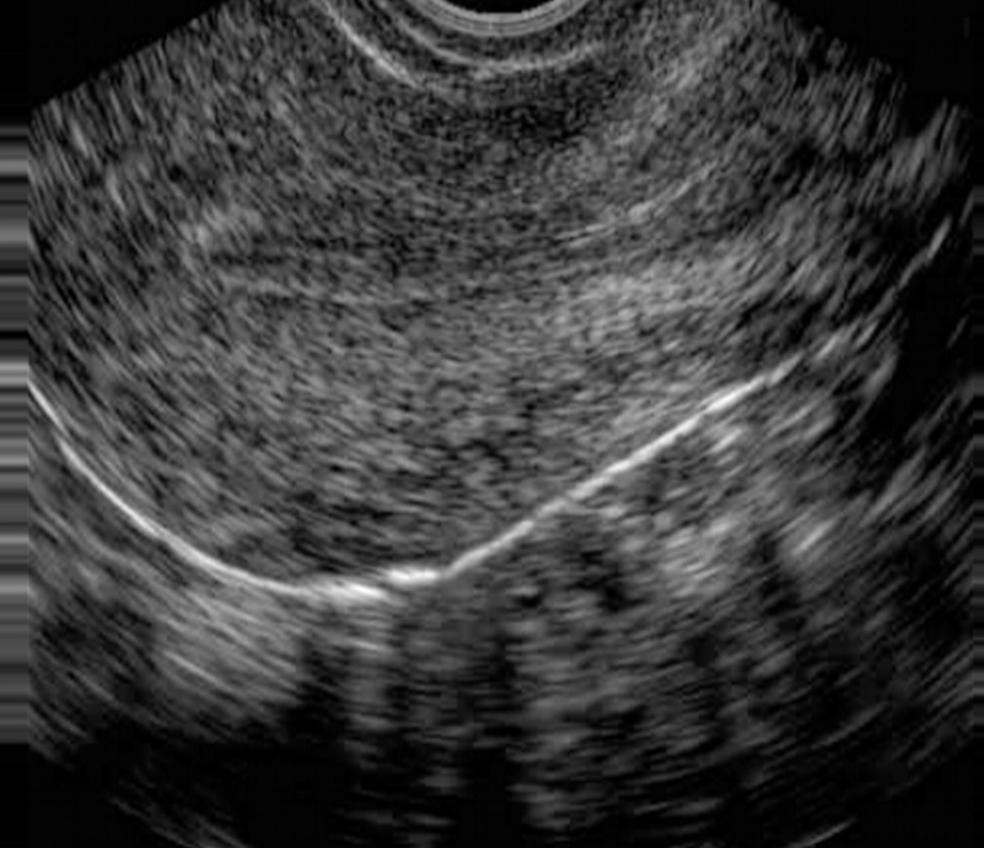
Label: notinfected